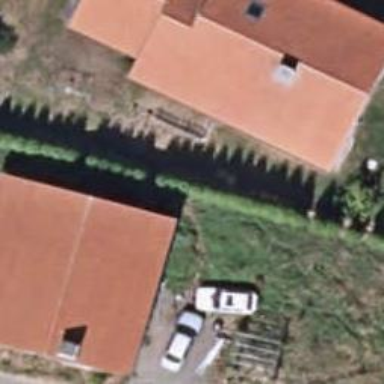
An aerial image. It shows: Simple house.